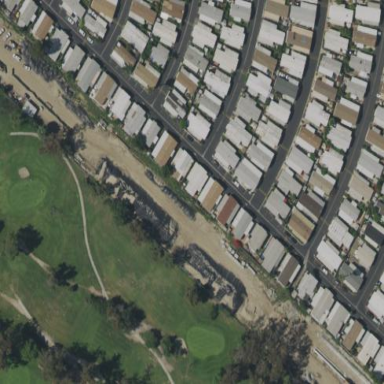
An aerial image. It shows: Residential area known as trailer park.